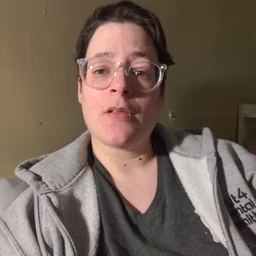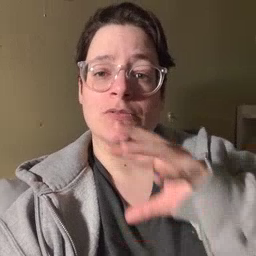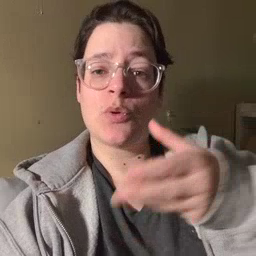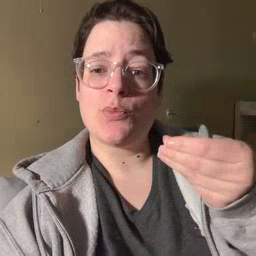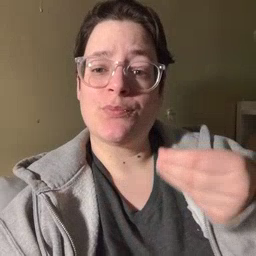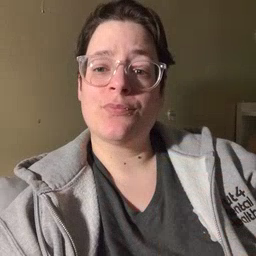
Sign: story